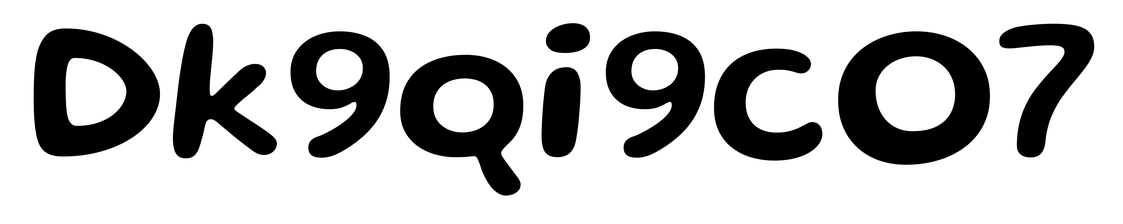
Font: Gluten_Medium